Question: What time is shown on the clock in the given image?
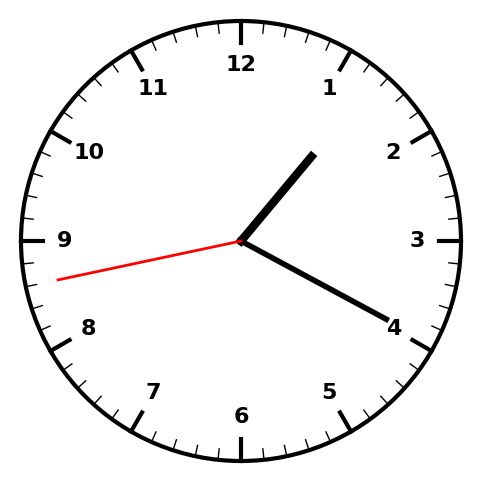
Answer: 01:19:43